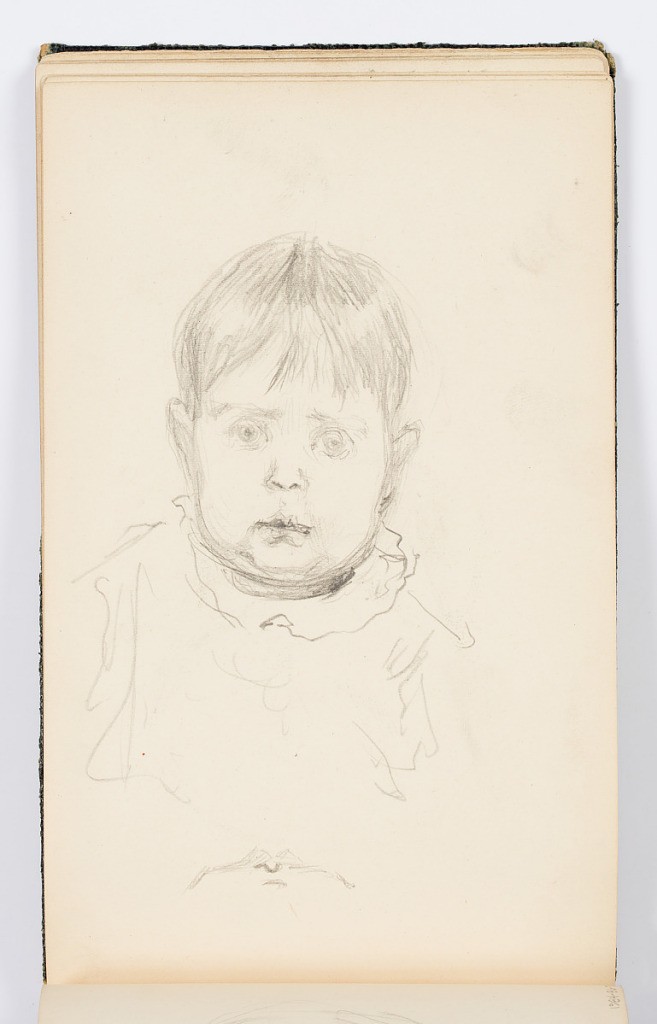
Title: Sketchbook Page: Portrait of Child
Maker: Kenyon Cox, American, 1856–1919
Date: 1883
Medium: Graphite on paper
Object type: Sketchbook folio
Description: Portrait of a wide-eyed child, seen frontally.